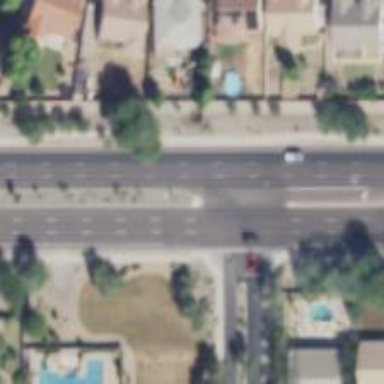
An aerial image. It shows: Secondary road with asphalt surface.